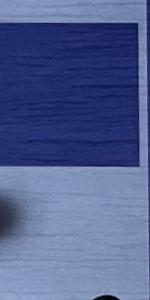
Label: Pawn_Black